На рисунке показаны две заряженные металлические пластины $A_1$ и $A_2$, расположенные параллельно друг другу. Они имеют достаточно большую площадь, расстояние между ними $d$, разность потенциалов между ними $U$. Одновременно с этим между пластинами существует однородное магнитное поле, перпендикулярное картинной плоскости. Через небольшое отверстие в отрицательно заряженной пластине $A_1$ проходит пучок электронов со скоростями, направленными перпендикулярно её поверхности. При решении задачи пренебрегите начальной скоростью частиц и действием силы тяжести.
Какой должна быть минимальная индукция магнитного поля $B_0$, чтобы частицы в пучке не достигли правой пластины $A_2$?
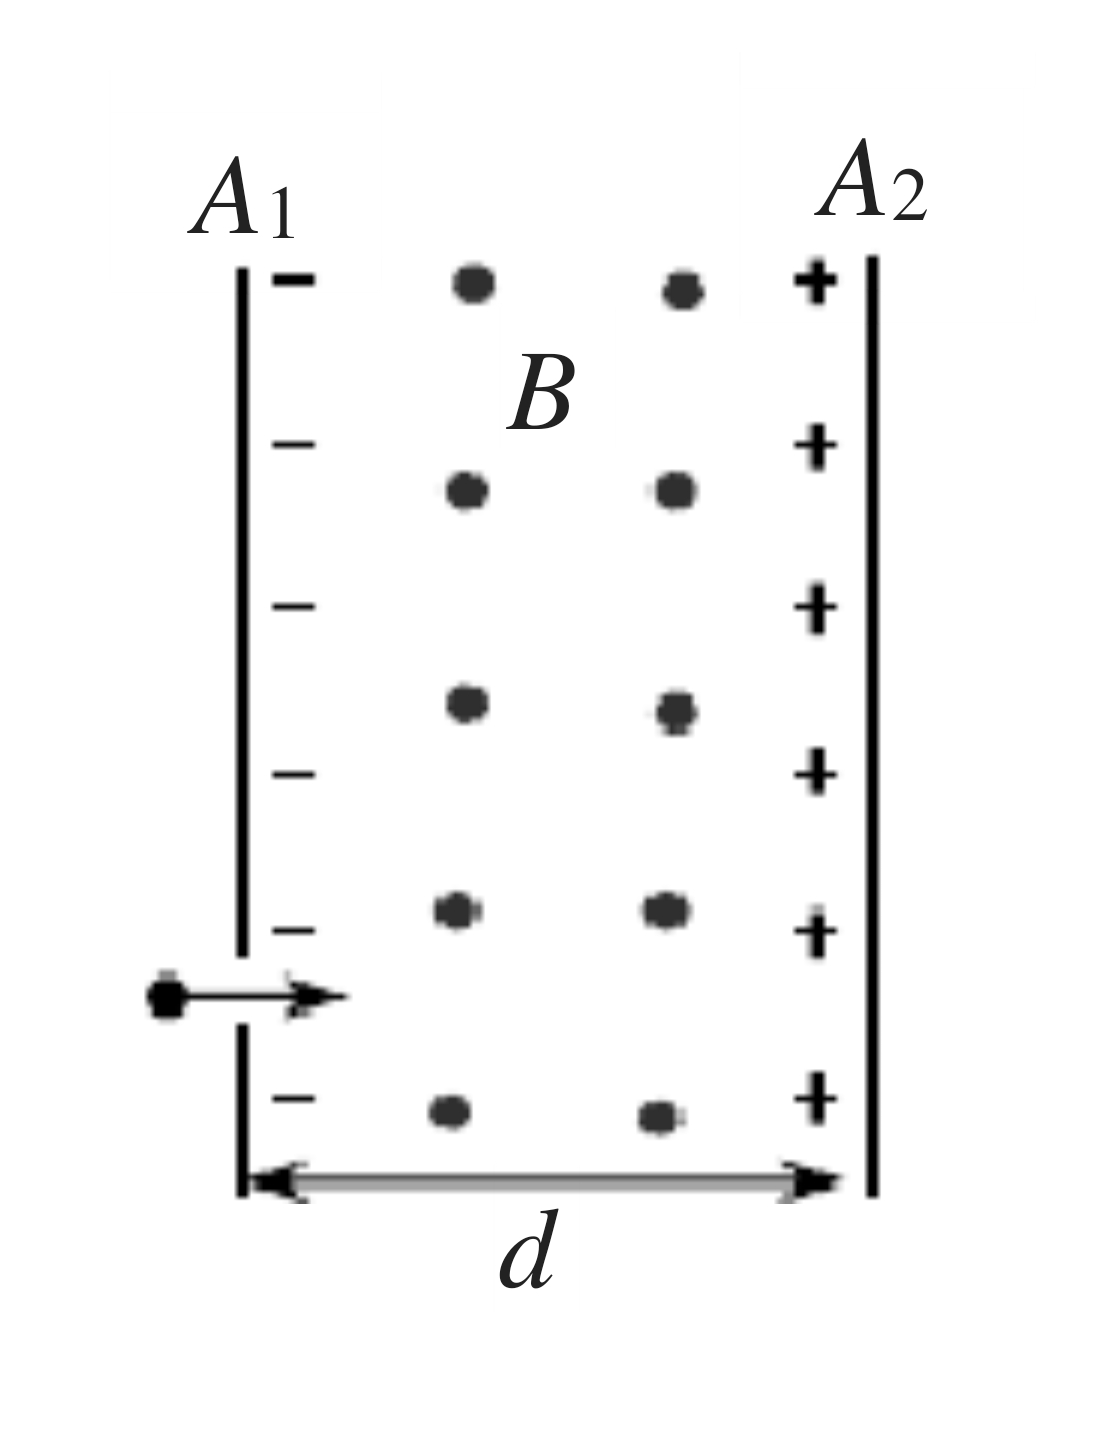
Ответ: $$B_0=\frac{1}{d}\sqrt{\frac{2mU}{e}}.$$
Темы:
T, Электромагнетизм, Китайские, Движение в ЭМ полях